Field crop: tomato
Growth stage: 1
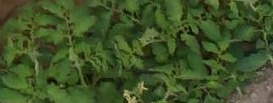
Species: tomato